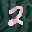
Label: 2